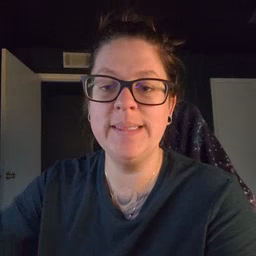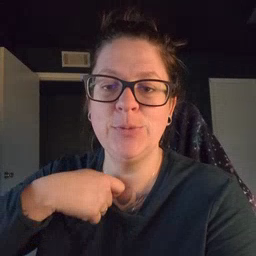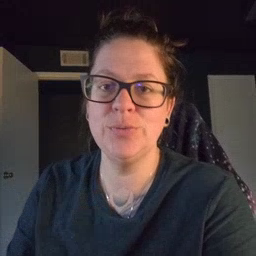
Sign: zipper